Interaction volume radius: 10 \u00c5
Interaction volume height: 20 \u00c5
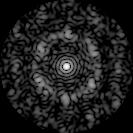
Disorder parameter: 0.6861